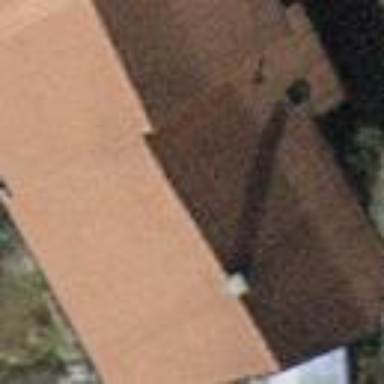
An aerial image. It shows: Gabled house with tiled roof.